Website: apple-inc
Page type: customer-info-address
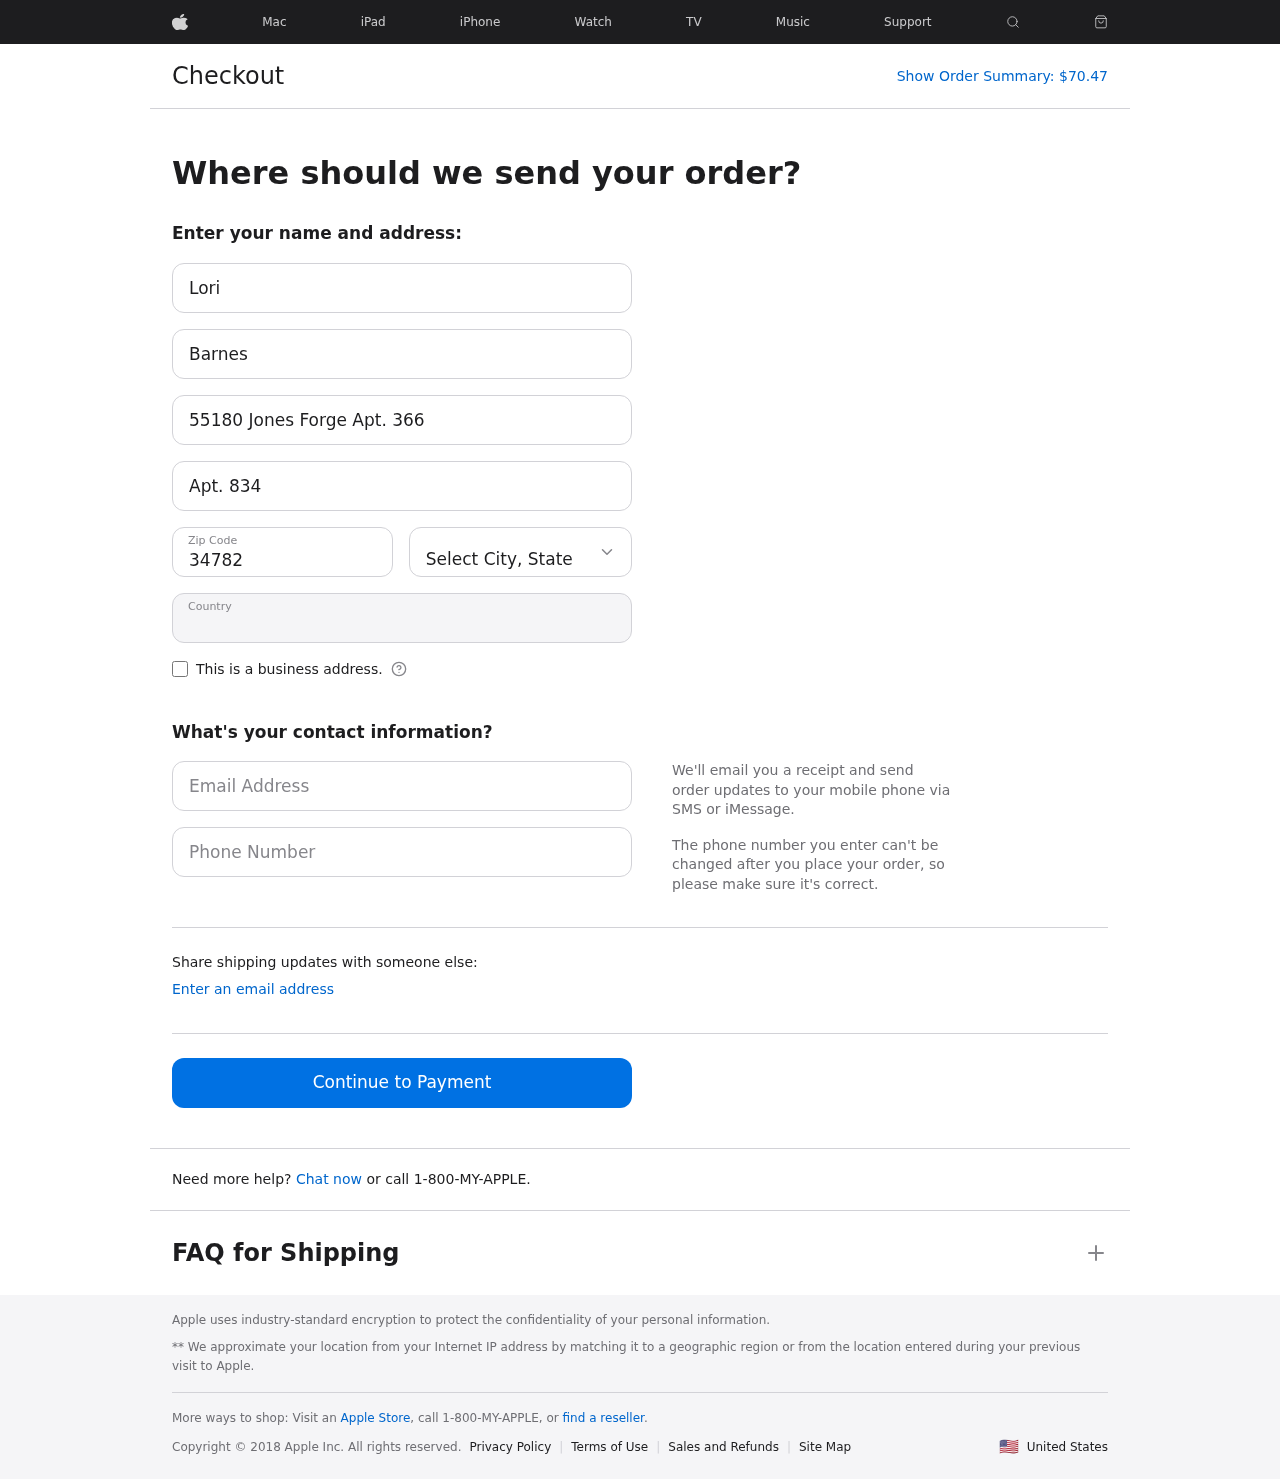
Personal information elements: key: PII_CITY_STATE
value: Mcfarlandland, MN
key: PII_COUNTRY
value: United States
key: PII_EMAIL
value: loribarnes@yahoo.com
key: PII_FIRSTNAME
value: Lori
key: PII_LASTNAME
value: Barnes
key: PII_PHONE
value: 3804600813
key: PII_POSTCODE
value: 34782
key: PII_STREET
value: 55180 Jones Forge Apt. 366
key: PII_STREET2
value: Apt. 834
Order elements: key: ORDER_TOTAL
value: $70.47